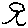
Label: tree